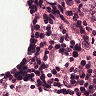
Metastatic tissue present: no